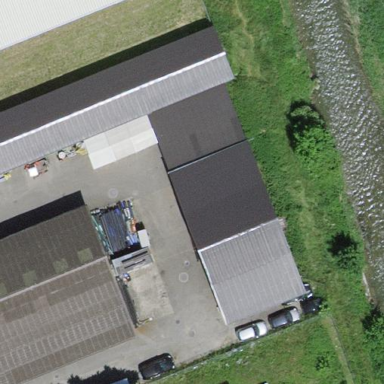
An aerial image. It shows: Warehouse.